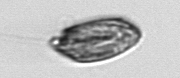
Label: Katodinium_or_Torodinium